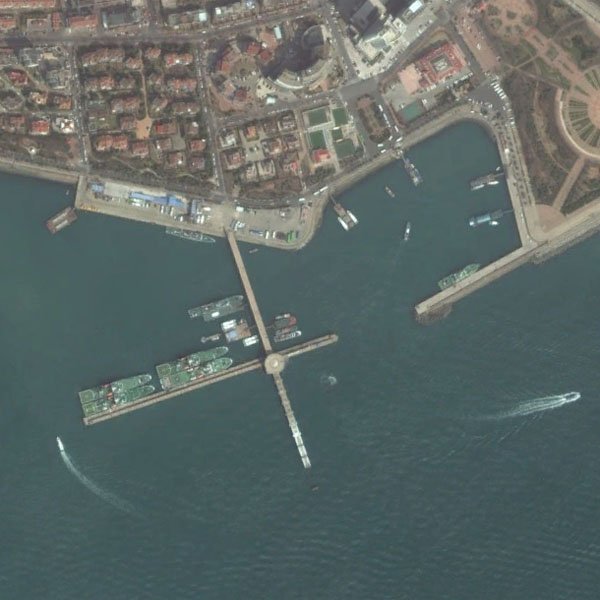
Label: Port